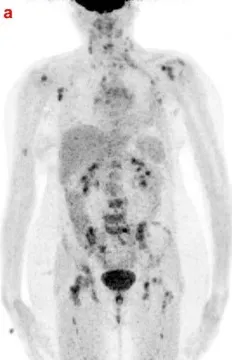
Maximum Projection Image (MIP) of the patient on Baseline PET/CT. Reveal tracer uptake in multiple vertebrae.
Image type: radiology (pet)